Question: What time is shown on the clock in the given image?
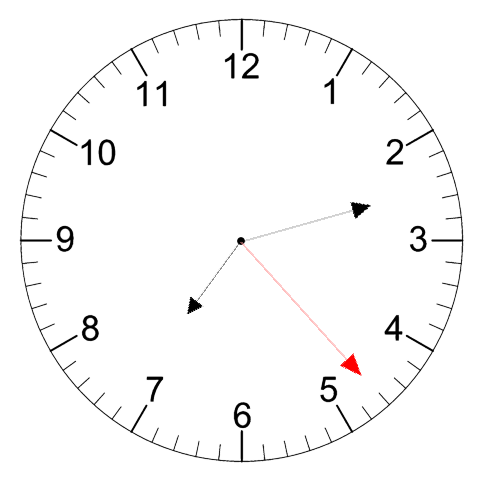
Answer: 07:12:23